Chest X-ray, PA view. Patient: 76 years old, sex M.
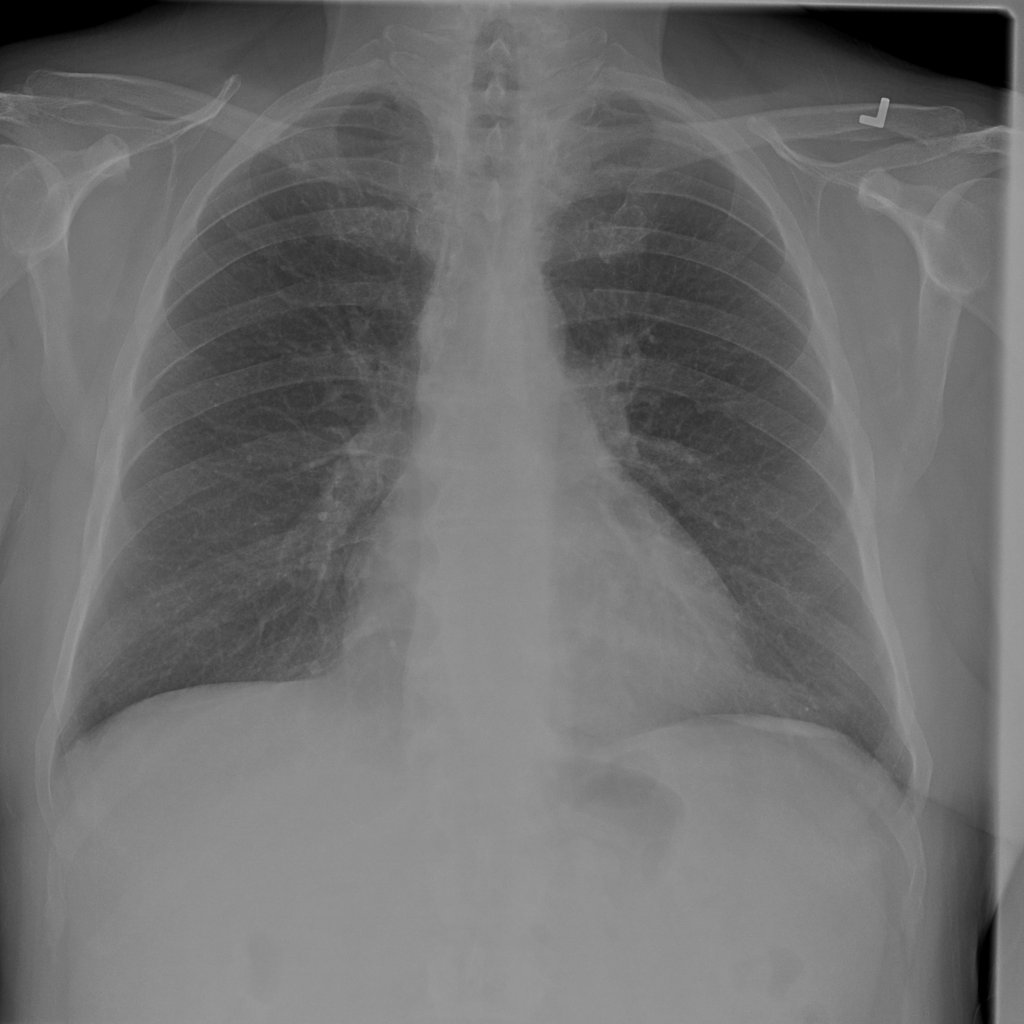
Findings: No Finding